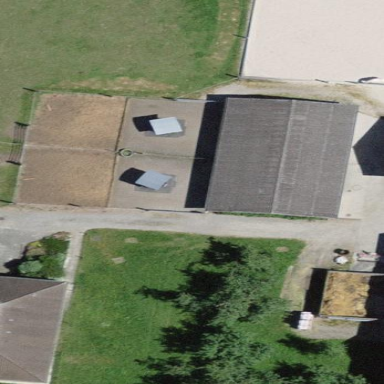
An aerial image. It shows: Stable.